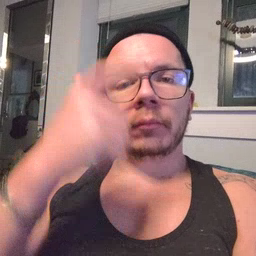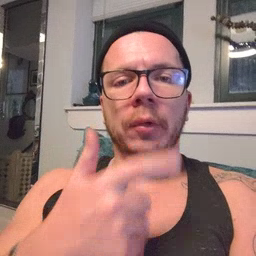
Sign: brother